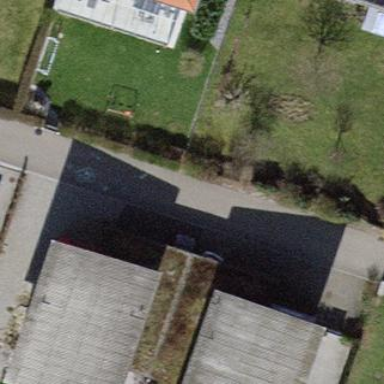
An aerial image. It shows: Detached building.